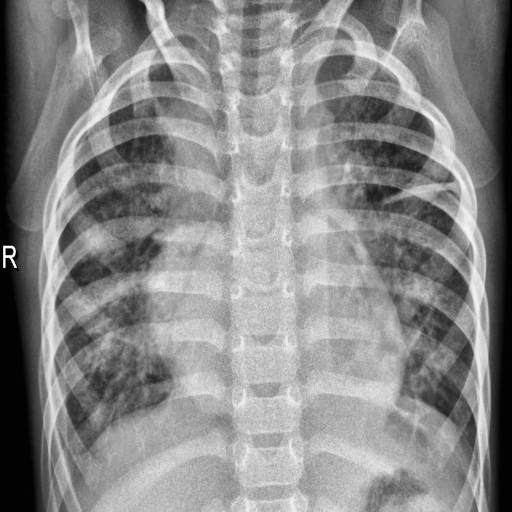
Finding: PNEUMONIA